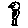
Label: bird